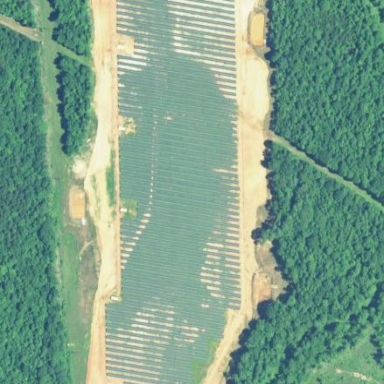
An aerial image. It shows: Solar power plant enclosed by fence. The plant generates electricity using photovoltaic technology.